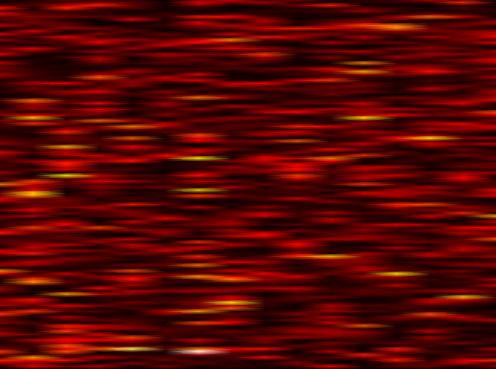
Label: FOFDM